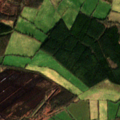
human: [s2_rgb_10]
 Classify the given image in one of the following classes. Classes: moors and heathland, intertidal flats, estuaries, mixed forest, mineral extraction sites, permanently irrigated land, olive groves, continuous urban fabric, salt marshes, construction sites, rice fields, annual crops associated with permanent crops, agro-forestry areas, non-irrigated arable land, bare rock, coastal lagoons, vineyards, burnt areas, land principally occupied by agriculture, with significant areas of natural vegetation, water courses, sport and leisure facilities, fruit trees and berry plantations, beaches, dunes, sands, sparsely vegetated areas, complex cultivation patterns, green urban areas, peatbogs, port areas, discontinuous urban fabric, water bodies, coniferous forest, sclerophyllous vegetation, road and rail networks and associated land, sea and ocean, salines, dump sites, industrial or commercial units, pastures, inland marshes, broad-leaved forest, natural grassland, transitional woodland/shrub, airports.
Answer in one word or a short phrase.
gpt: pastures, coniferous forest, transitional woodland/shrub, peatbogs